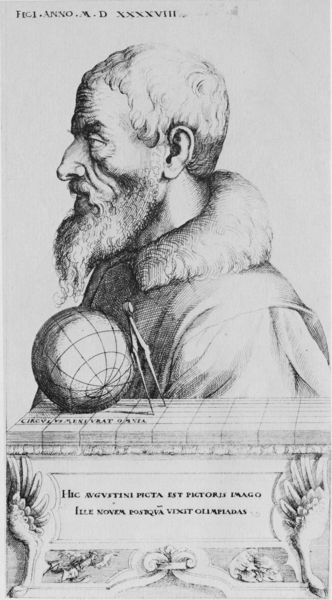
Titel: Selbstbildnis des Augustin Hirschvogel
Künstler: Augustin Hirschvogel
Institution: (Seriendruck)
Schlagwörter: blätter, flügel, kopf, mann, schatten, weiß, frisur, grau, haar, hell, licht, nase, ohr, profil, schwarz, zeichnung, alt, bart, falten, federn, gesicht, kragen, mensch, pelz, sockel, vollbart, bild, bildnis, hals, herr, instrument, portrait, porträt, erde, auge, haare, mantel, lippe, fell, relief, holzschnitt, schiff, schrift, papier, grafik, graphik, nacken, tafel, inschrift, büste, platte, podest, wange, greis, buch, druck, schraffur, schwarz weiß, radierung, stich, künstler, hakennase, text, buchstaben, beschriftung, selbstbildnis, kugel, nasenloch, wissenschaftler, pelzkragen, runzeln, forscher, landkarte, entdecker, kupferstich, globus, geometrie, raster, architekt, weltkugel, latein, lateinisch, mathematik, projektion, gitternetz, zirkel, römische ziffern, bruneleschi, astronom, erdball, wittgenstein, naturwissenschaftler, 16. jahrhundert, 1548, 1400, 1500, sprüch, wissenschafftler, glibe, geometer, glob